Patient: sex M, age 76
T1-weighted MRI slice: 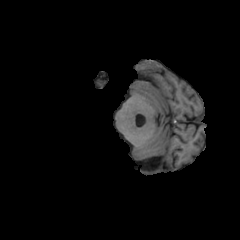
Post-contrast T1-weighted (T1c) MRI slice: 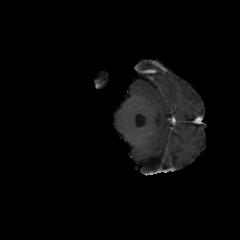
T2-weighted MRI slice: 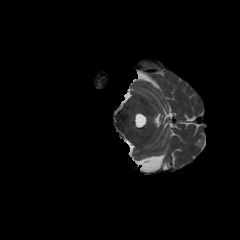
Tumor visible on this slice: no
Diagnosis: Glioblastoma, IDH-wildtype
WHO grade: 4